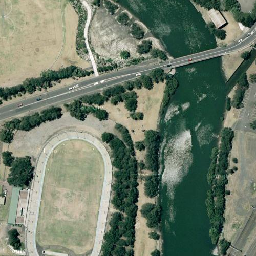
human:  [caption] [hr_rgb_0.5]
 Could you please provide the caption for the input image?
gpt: There is a playground on one side of the road.

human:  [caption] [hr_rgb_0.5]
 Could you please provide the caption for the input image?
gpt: The road goes straight through the grass and the river.

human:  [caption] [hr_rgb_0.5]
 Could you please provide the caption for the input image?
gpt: On one side of the road is the playground.

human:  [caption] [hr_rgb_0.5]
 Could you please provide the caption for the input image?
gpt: A curved river with dark green waters go through a meadow while a bridge across it .

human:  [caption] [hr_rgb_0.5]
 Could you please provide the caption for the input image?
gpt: This road leads straight to the grassland and the river.